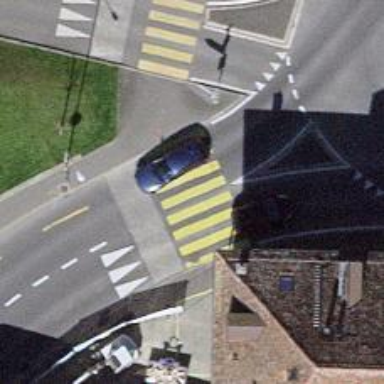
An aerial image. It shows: Marked zebra crossing on the road.